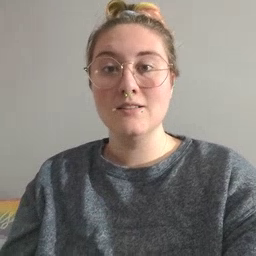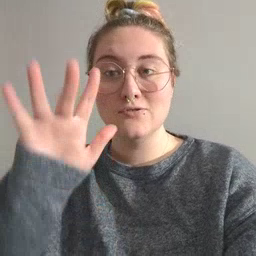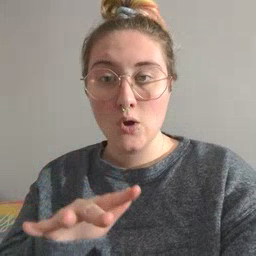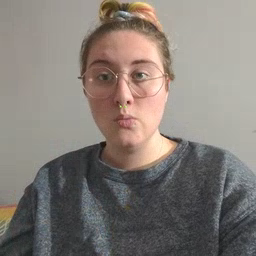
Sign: snow